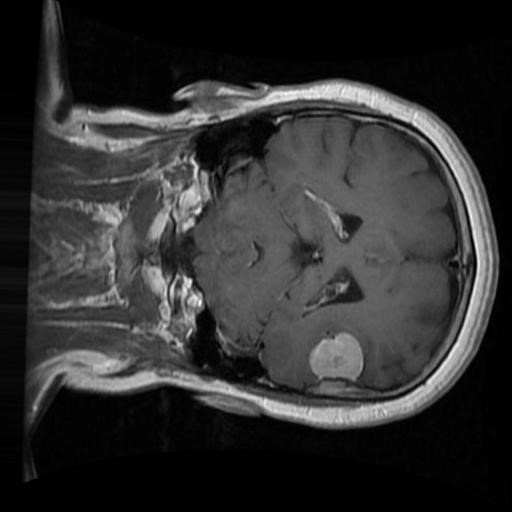
Label: brain_menin